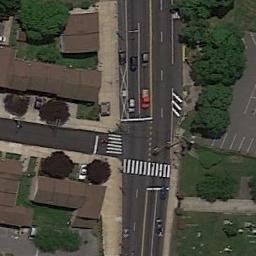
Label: intersection